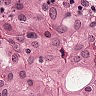
Metastatic tissue present: yes